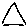
Label: triangle